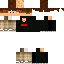
A male human skin with medium skin, wearing brown long hair dressed in a blue tshirt and black pants, featuring a closed mouth.